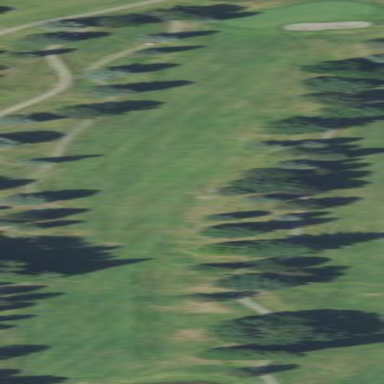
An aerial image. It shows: Well-maintained grassy area known as the fairway on golf course.